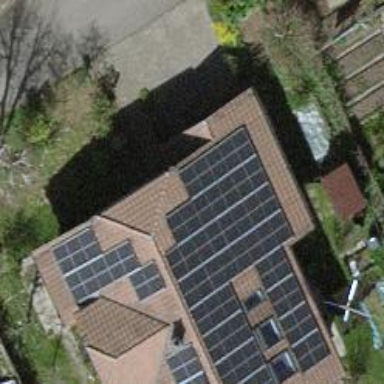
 consisting of solar photovoltaic panels."